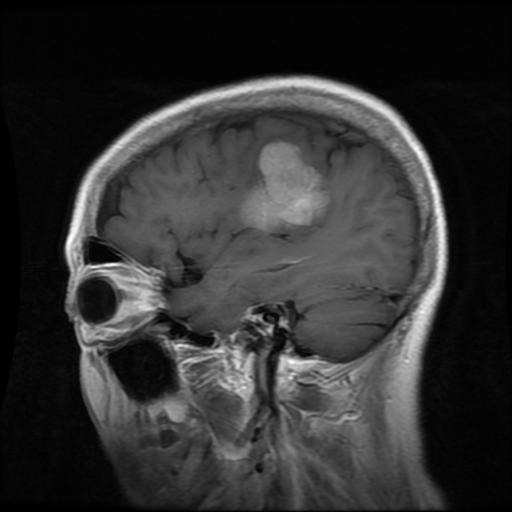
Label: meningioma